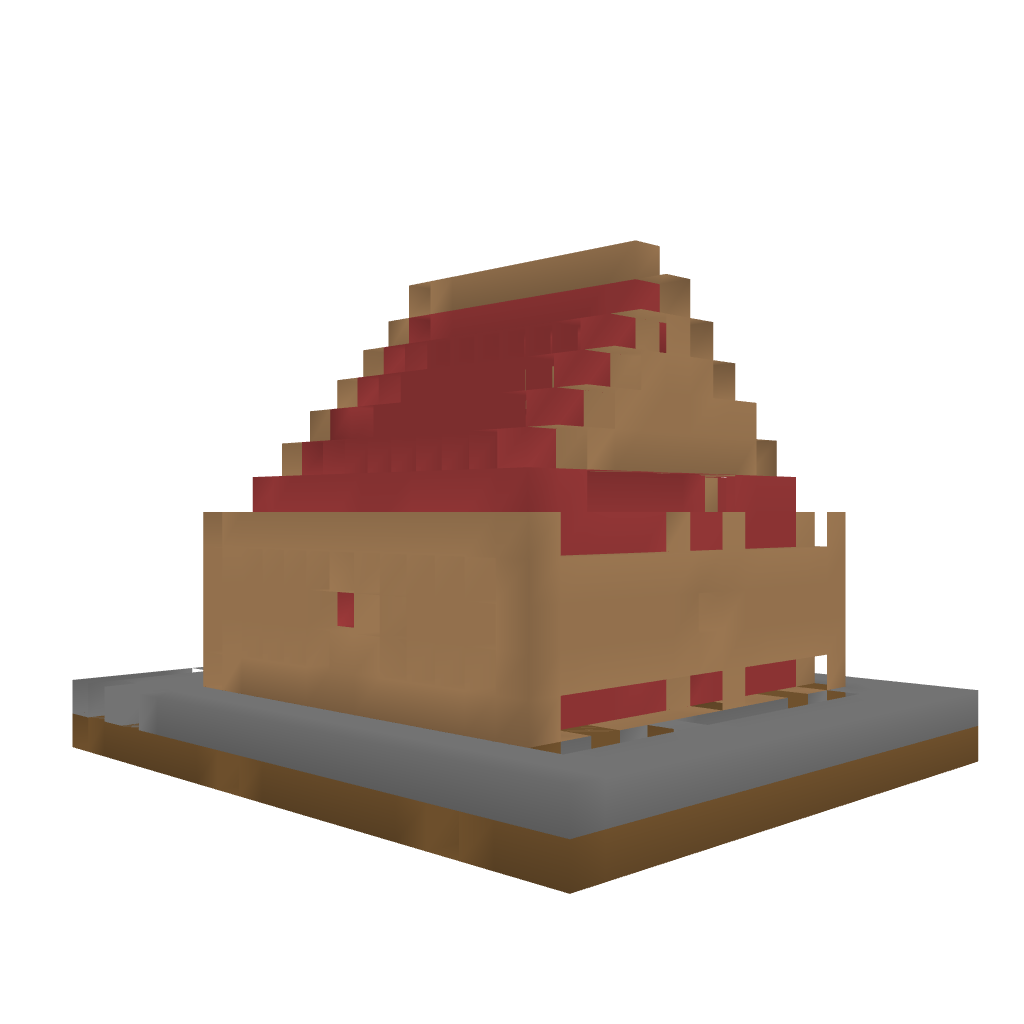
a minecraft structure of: suicide House 001 bad low quality